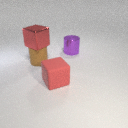
large purple metal cylinder behind large brown rubber cylinder